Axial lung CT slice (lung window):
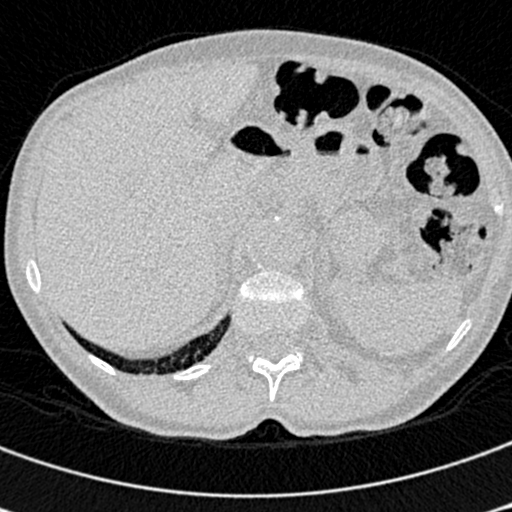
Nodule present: no